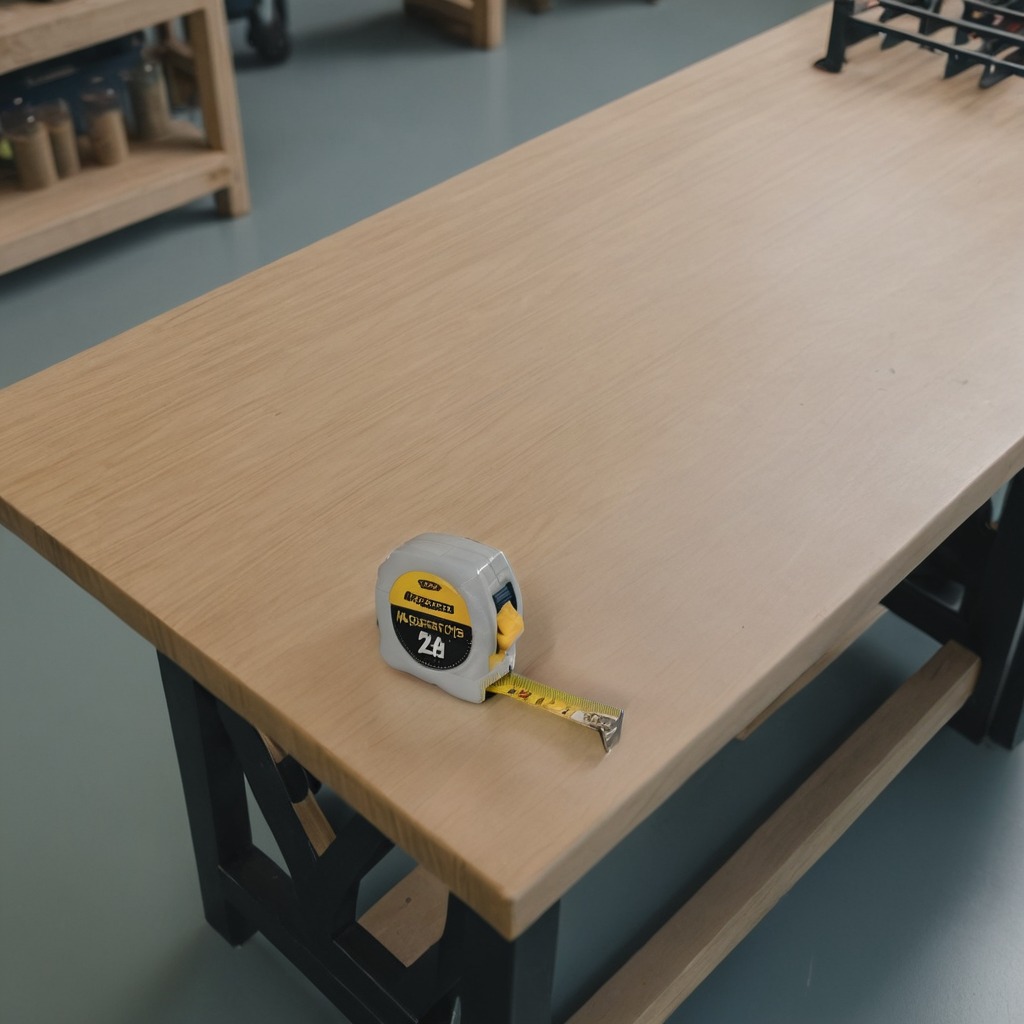
A measuring tape lies on a workbench inside a coastal fishing gear workshop.